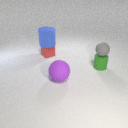
large purple rubber sphere in front of small red rubber cube